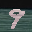
Label: 9